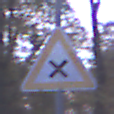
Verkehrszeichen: KreuzungOderEinmuendung
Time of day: Night
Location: Outdoor (Suburban)
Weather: PartlyCloudy
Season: NotSpecified
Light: Artificial